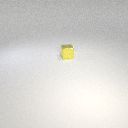
small yellow metal cube